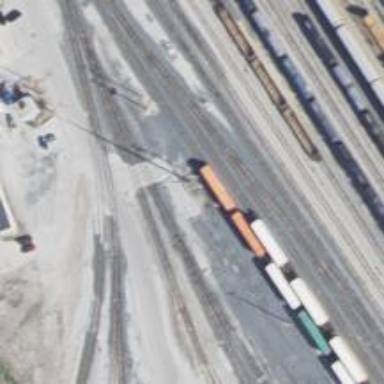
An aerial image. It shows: Railway yard.